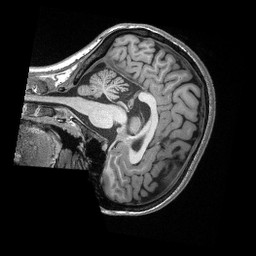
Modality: T1w
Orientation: sagittal
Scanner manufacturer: siemens
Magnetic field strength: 3 T
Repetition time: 2.3 s
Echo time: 0.00308 s